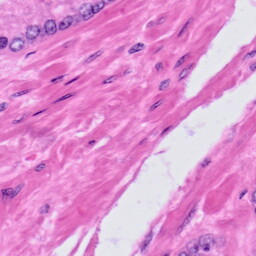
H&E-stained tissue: Prostate